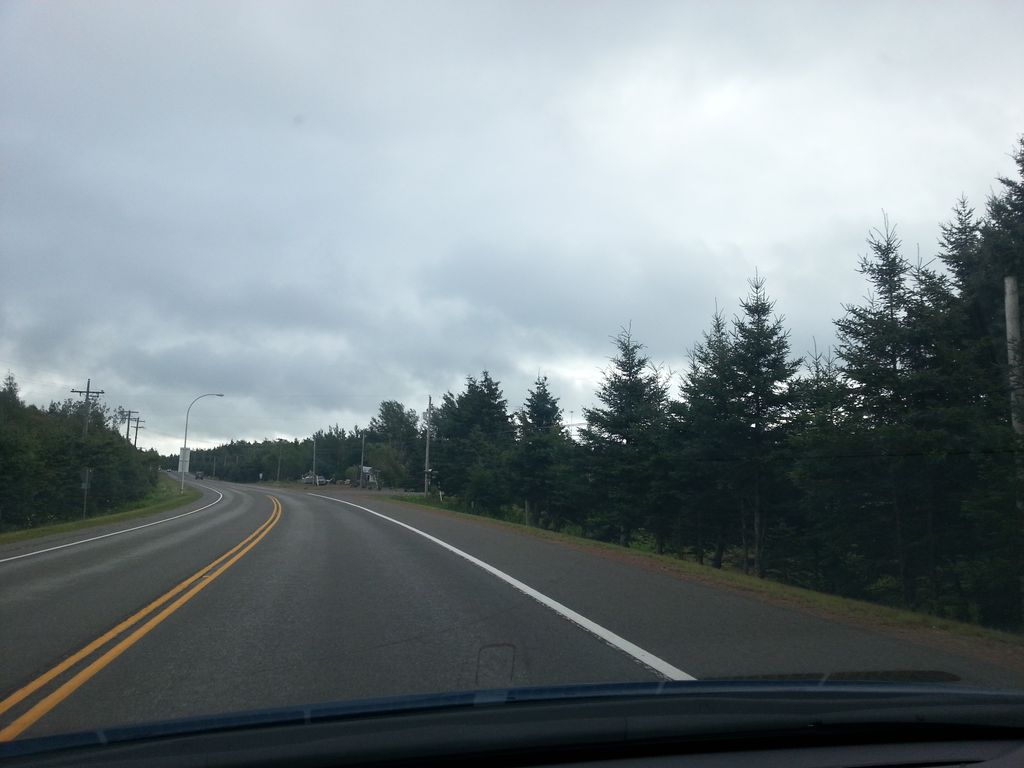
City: charlottetown